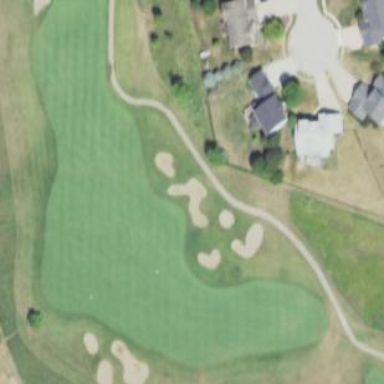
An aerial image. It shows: Grassy area designated as golf fairway.